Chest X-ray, PA view. Patient: 30 years old, sex F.
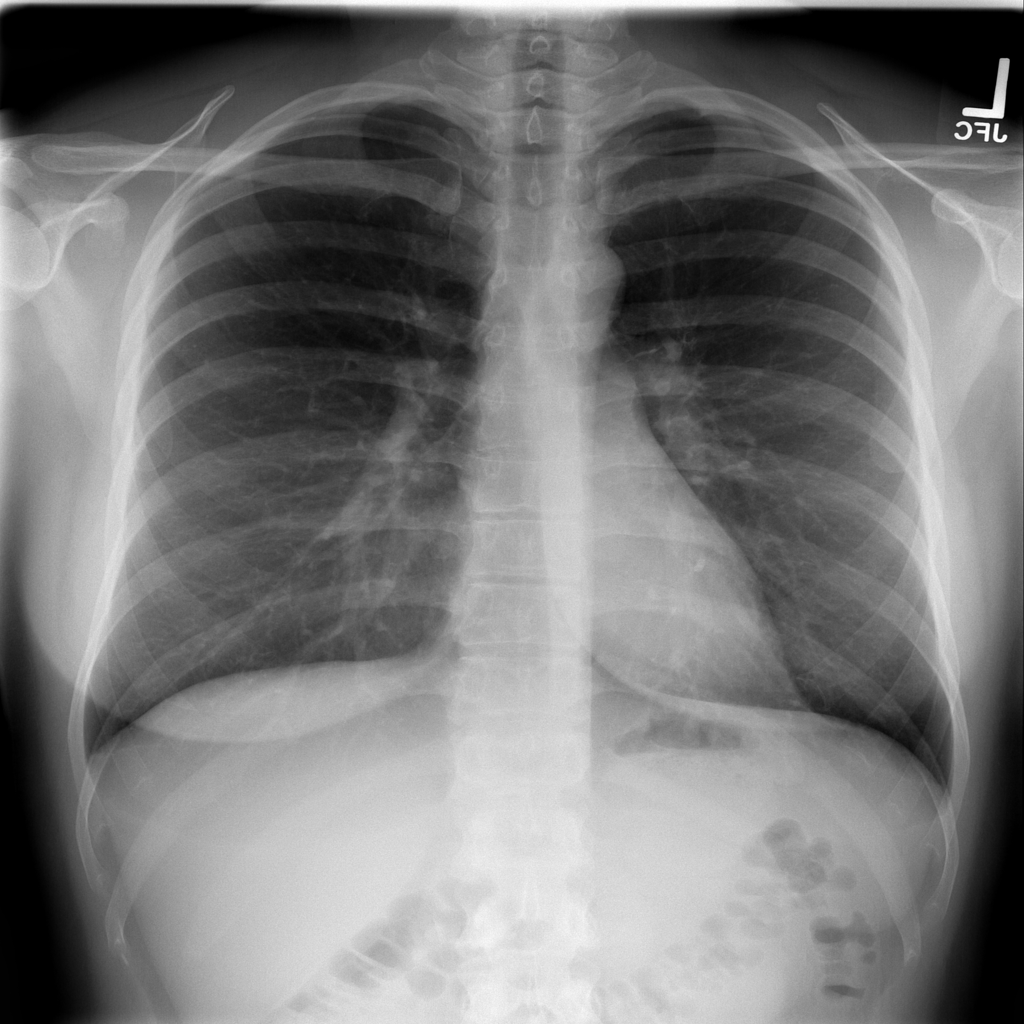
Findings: No Finding